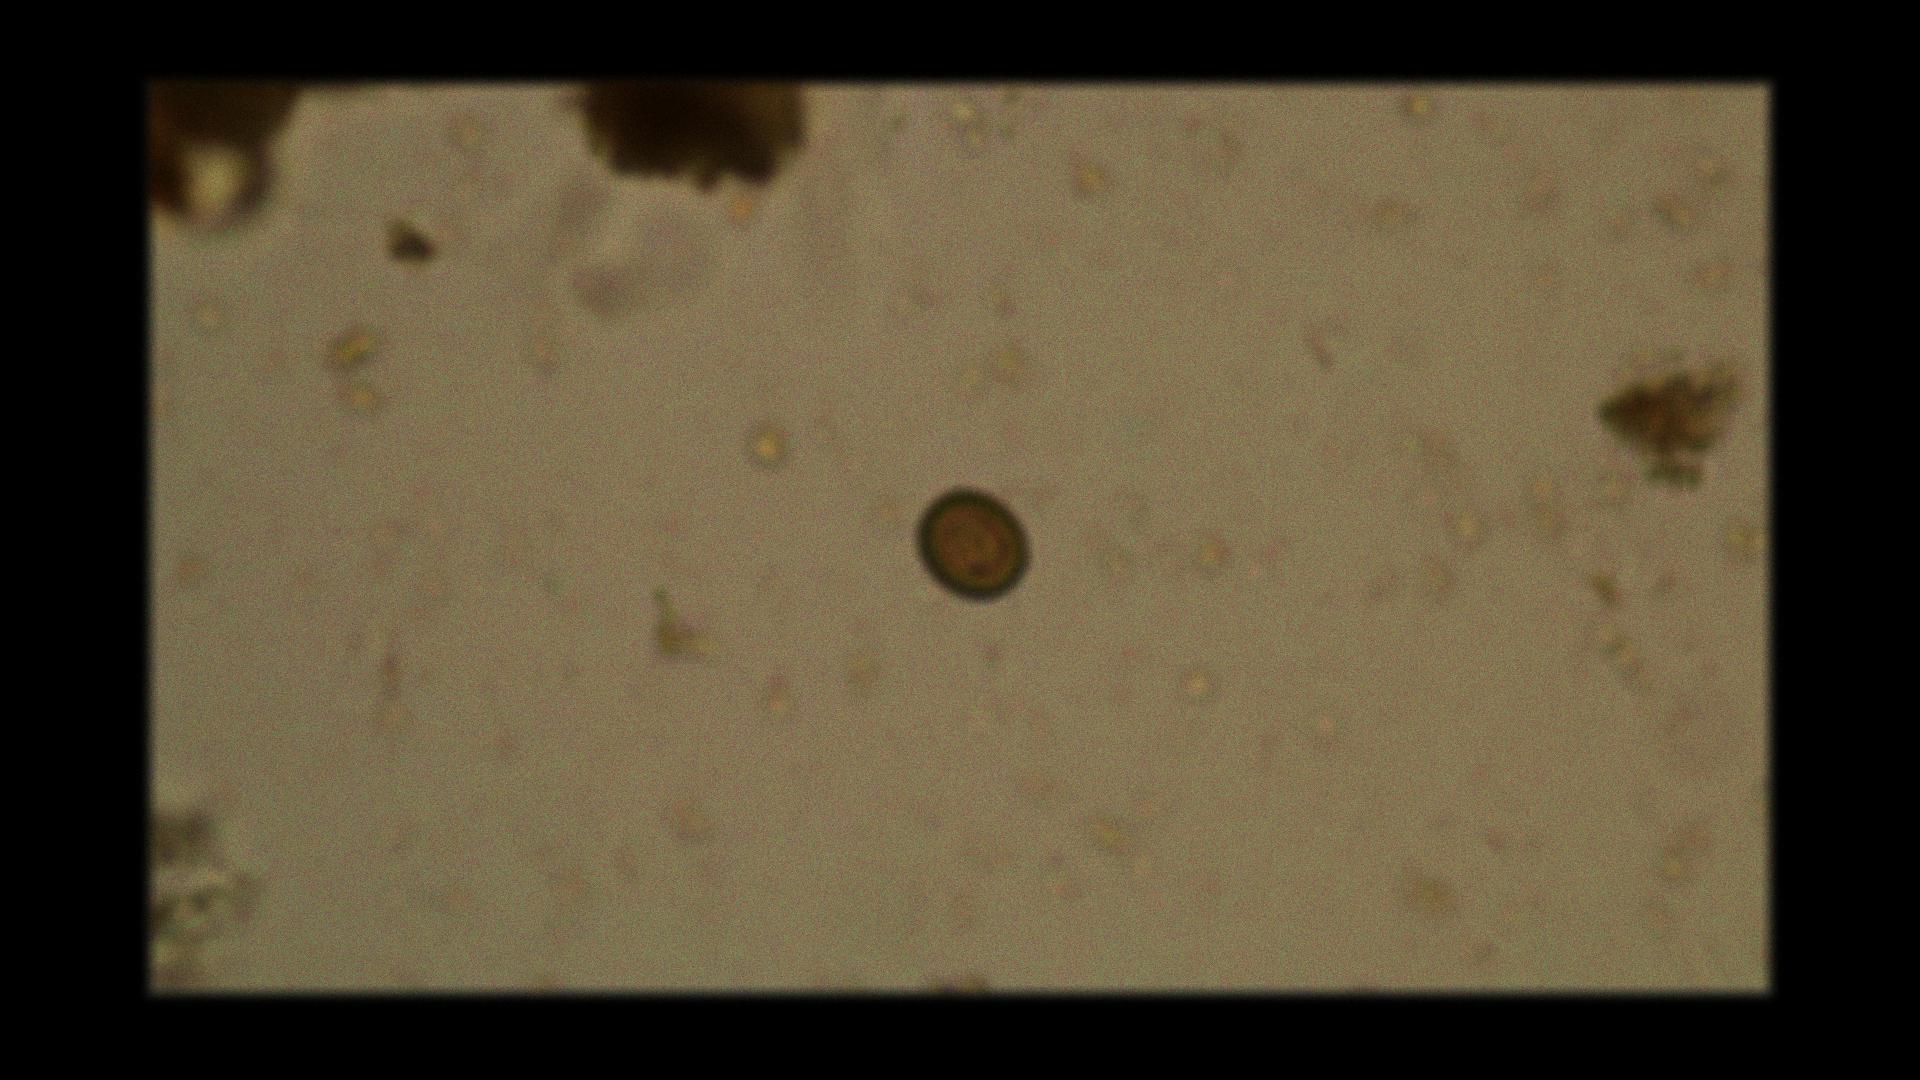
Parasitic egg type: Taenia spp. egg